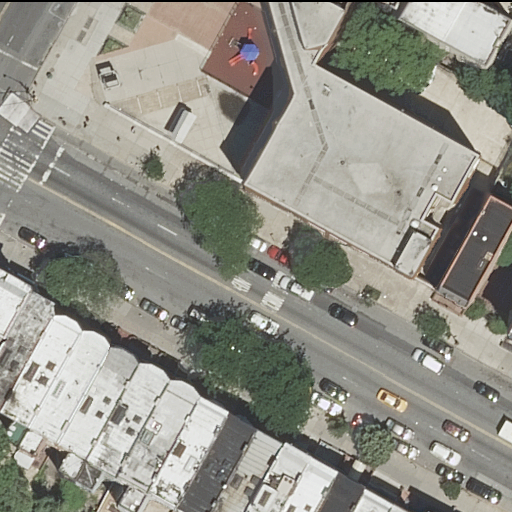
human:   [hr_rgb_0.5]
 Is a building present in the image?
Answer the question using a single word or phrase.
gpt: yes

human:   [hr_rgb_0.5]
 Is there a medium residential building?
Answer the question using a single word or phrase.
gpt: yes

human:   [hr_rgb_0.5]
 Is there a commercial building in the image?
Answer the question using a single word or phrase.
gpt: no

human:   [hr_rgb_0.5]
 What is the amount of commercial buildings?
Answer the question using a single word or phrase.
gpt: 0

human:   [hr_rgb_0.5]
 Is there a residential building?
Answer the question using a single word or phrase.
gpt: yes

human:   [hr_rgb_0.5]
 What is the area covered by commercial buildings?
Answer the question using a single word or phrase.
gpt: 0m2

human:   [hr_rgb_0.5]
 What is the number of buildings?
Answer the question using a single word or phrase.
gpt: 20

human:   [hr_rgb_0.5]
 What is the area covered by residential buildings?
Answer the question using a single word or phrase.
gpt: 3306m2

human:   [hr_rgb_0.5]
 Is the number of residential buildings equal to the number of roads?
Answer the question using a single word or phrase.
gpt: no

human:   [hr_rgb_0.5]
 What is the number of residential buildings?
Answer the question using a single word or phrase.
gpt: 20

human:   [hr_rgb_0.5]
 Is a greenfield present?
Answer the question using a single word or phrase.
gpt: no

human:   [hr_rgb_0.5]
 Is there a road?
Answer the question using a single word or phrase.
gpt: yes

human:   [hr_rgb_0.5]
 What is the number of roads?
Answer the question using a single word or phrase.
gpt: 2

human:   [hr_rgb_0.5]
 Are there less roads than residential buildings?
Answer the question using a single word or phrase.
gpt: yes

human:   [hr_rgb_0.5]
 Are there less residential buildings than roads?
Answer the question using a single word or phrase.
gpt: no

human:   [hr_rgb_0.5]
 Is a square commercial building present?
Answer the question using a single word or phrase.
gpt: no

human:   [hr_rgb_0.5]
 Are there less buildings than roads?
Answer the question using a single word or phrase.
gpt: no

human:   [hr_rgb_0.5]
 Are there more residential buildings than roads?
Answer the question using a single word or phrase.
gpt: yes

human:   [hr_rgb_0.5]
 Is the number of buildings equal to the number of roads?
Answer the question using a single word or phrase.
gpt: no

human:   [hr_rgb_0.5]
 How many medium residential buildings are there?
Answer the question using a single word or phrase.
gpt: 9

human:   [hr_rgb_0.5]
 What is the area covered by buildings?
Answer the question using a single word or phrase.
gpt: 3306m2

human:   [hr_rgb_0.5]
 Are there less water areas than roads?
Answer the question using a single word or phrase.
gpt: yes

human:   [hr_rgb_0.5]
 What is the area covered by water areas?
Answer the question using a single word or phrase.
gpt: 0m2

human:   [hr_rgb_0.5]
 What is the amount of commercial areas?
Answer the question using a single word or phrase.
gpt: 0

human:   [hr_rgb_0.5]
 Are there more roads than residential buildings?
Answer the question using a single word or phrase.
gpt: no

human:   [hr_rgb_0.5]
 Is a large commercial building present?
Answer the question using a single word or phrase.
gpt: no

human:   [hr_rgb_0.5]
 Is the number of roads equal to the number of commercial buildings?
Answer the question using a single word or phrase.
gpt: no

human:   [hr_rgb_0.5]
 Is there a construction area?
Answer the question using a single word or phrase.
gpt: no

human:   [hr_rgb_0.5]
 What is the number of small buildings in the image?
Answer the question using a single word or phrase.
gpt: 10

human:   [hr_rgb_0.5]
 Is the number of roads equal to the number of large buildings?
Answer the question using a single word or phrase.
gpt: no

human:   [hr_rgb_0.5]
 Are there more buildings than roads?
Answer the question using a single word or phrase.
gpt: yes

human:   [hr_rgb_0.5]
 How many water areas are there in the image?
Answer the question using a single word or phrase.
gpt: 0

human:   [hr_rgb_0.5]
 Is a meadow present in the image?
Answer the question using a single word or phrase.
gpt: no

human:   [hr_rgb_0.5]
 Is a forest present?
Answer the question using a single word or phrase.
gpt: no

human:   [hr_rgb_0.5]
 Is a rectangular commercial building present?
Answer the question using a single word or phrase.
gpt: no

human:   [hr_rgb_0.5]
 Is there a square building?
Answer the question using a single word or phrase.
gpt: no

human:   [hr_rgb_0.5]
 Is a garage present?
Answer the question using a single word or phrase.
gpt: no

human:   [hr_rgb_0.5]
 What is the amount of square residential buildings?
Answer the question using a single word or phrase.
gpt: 0

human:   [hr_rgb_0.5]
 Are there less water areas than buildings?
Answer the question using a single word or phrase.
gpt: yes

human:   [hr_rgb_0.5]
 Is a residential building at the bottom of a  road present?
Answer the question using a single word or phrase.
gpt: yes

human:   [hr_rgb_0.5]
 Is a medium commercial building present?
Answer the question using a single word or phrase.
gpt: no

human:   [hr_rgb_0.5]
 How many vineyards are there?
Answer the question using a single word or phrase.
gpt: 0

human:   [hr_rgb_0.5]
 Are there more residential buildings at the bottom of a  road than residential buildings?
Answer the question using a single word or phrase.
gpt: no

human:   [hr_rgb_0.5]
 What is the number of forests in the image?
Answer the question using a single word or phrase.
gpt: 0

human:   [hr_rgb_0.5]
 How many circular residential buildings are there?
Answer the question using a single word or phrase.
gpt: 0

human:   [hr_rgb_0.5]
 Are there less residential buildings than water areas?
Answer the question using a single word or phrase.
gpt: no

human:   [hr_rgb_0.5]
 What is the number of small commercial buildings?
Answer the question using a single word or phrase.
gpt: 0

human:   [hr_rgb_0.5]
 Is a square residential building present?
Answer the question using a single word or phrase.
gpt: no

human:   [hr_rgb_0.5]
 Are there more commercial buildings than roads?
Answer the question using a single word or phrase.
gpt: no

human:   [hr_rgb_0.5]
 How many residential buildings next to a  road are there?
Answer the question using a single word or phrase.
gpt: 20

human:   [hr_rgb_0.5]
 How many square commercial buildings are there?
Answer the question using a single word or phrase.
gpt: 0

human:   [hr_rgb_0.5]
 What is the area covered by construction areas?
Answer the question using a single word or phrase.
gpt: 0m2

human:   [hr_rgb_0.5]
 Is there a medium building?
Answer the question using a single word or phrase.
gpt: yes

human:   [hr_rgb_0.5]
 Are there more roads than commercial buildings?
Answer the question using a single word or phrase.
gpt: yes

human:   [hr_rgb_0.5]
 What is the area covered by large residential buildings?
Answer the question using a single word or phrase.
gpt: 1166m2

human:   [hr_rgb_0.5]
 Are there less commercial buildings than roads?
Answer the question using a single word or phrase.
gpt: yes

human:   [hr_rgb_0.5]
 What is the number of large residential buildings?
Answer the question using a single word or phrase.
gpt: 1

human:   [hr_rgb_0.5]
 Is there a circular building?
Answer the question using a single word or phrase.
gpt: no

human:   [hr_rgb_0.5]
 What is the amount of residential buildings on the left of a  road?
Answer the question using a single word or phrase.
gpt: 10

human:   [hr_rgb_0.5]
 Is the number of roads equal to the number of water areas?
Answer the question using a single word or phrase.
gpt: no

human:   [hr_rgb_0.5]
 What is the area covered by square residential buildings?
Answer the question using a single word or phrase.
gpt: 0m2

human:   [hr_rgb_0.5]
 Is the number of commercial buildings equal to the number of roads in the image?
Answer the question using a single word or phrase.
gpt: no

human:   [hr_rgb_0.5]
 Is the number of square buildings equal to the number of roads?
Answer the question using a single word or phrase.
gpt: no

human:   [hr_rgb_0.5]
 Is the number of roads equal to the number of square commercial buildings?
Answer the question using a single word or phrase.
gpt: no